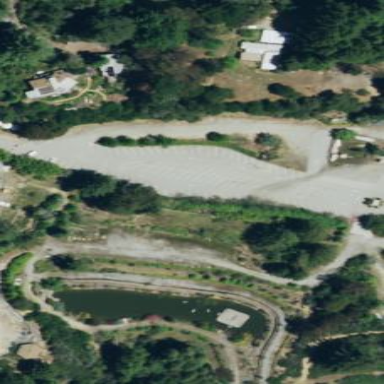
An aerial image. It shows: Parking area.